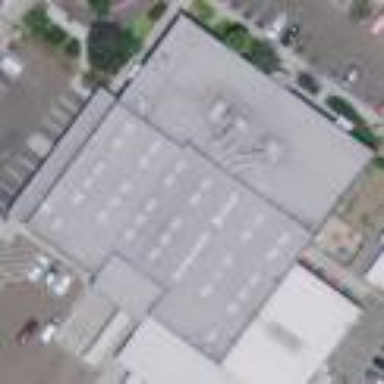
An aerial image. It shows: Commercial building that is post office.